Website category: game
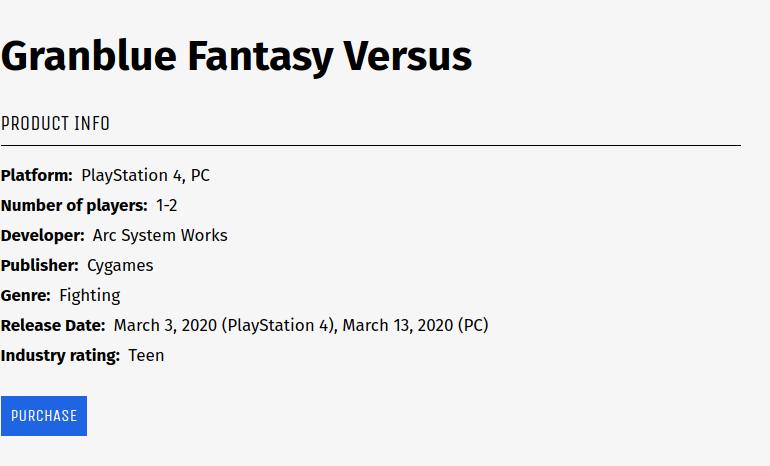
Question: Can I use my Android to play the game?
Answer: no

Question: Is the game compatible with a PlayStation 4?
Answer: yes

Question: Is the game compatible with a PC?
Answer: yes

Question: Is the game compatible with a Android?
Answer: no